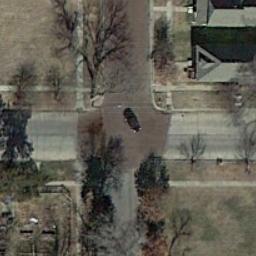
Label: intersection